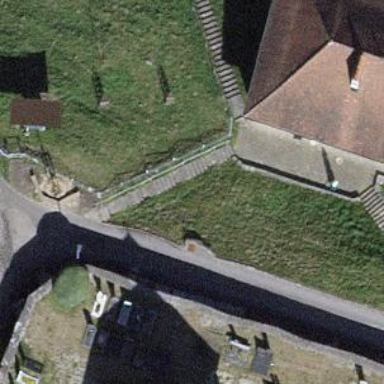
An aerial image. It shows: Retaining wall.